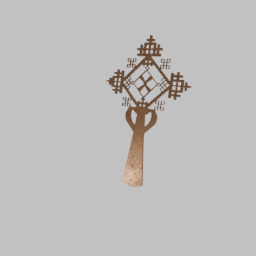
Label: decoration